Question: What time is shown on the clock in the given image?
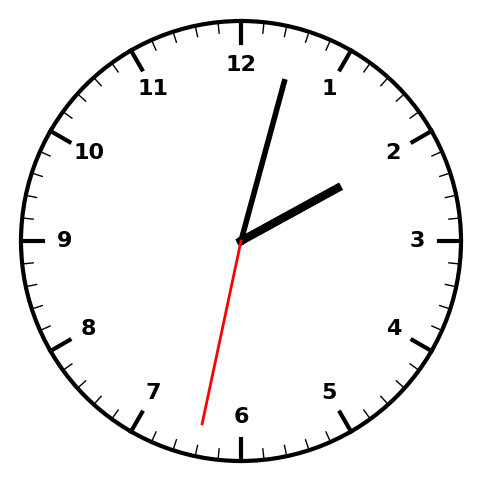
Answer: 02:02:32